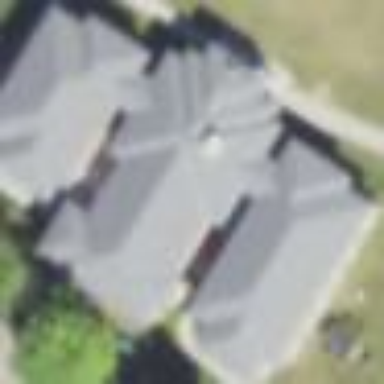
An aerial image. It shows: Residential building neighboring school.